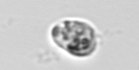
Label: Amoeba